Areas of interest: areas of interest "Agricultural and Sideline Products Market"
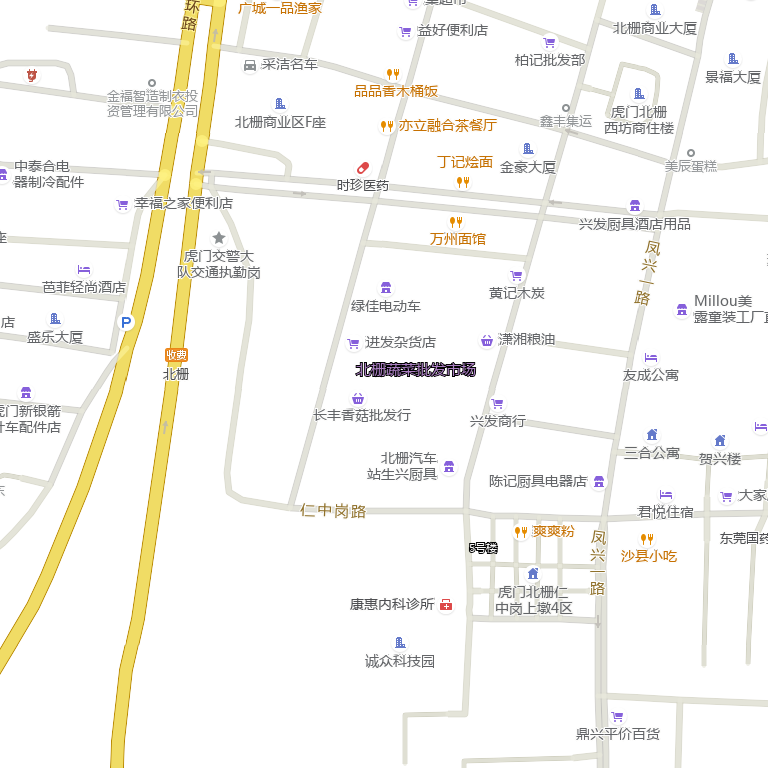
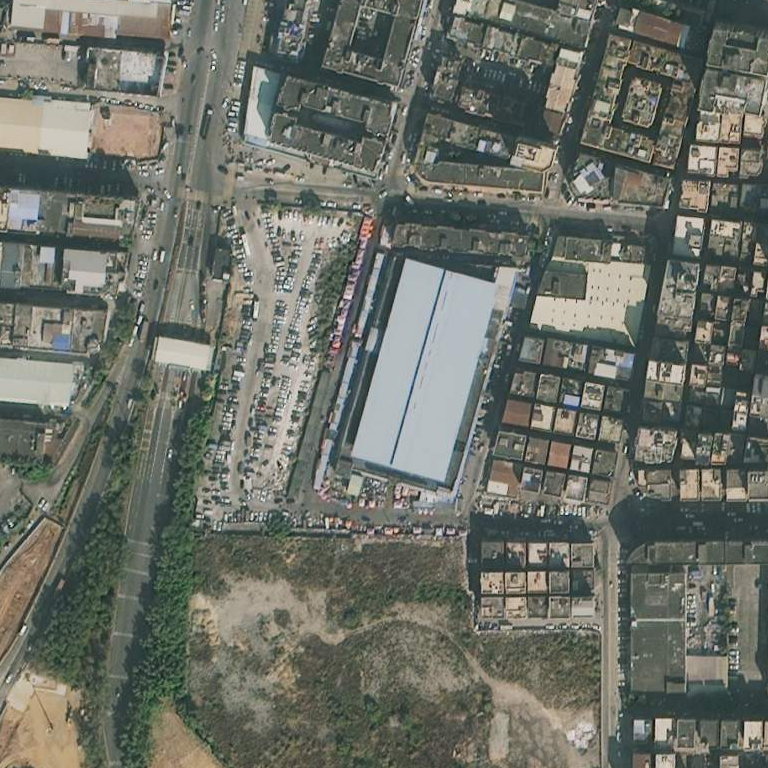